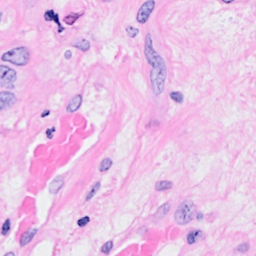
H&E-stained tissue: Breast